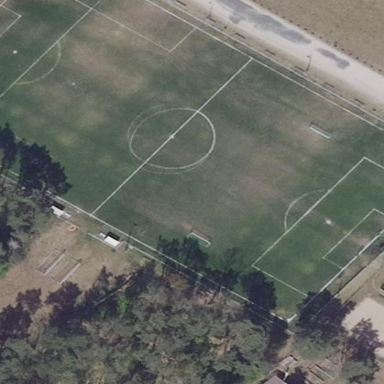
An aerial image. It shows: Soccer pitch for leisure land activities.